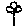
Label: flower